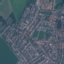
Land use / land cover class: Residential